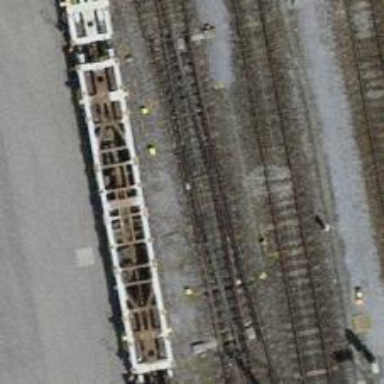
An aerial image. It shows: Single railway track with electrified contact line. It is spur track.